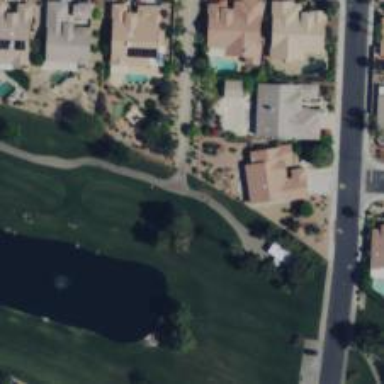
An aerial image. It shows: Service road designated as golf cart path.